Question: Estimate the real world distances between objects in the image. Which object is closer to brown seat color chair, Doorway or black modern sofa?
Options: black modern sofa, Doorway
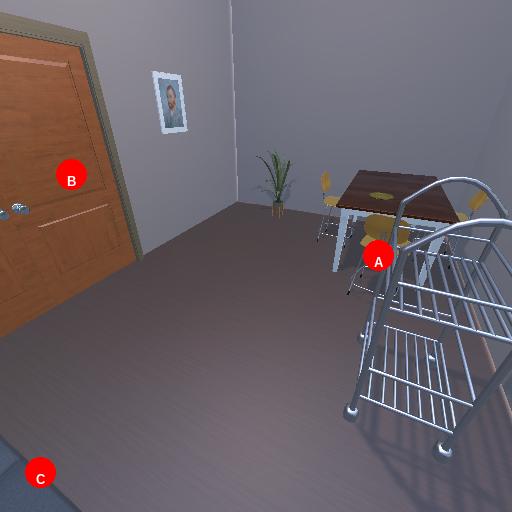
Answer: black modern sofa